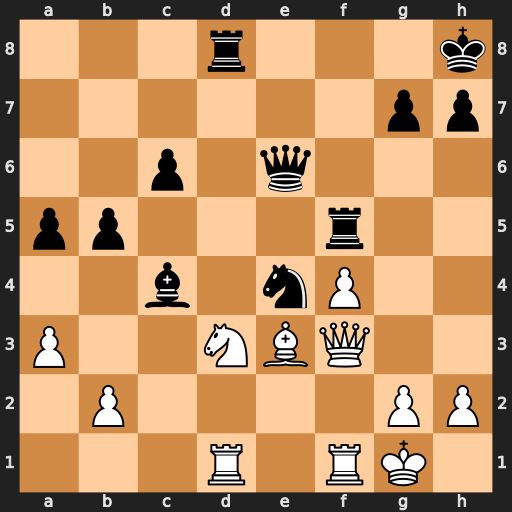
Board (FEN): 3r3k/6pp/2p1q3/pp3r2/2b1nP2/P2NBQ2/1P4PP/3R1RK1
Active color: w
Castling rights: -
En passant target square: -
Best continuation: Nc5 Rxd1 Rxd1 Nxc5 Rd8+ Qg8 Rxg8+